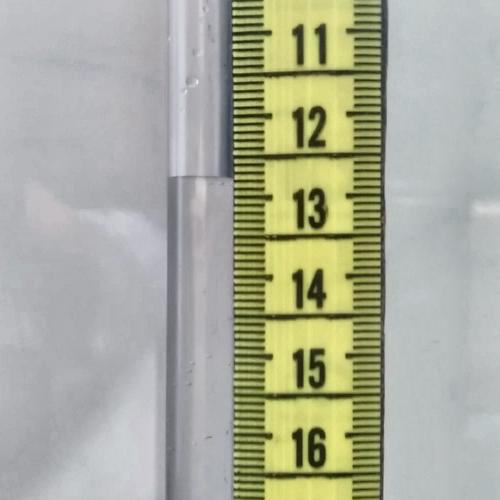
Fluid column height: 12.8 cm